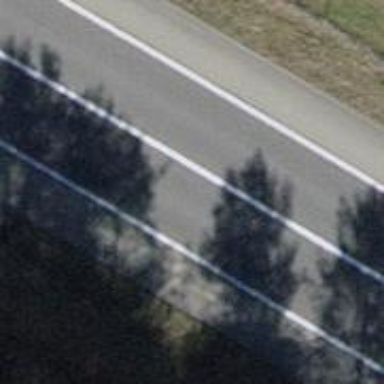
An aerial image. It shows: Trunk motorroad.